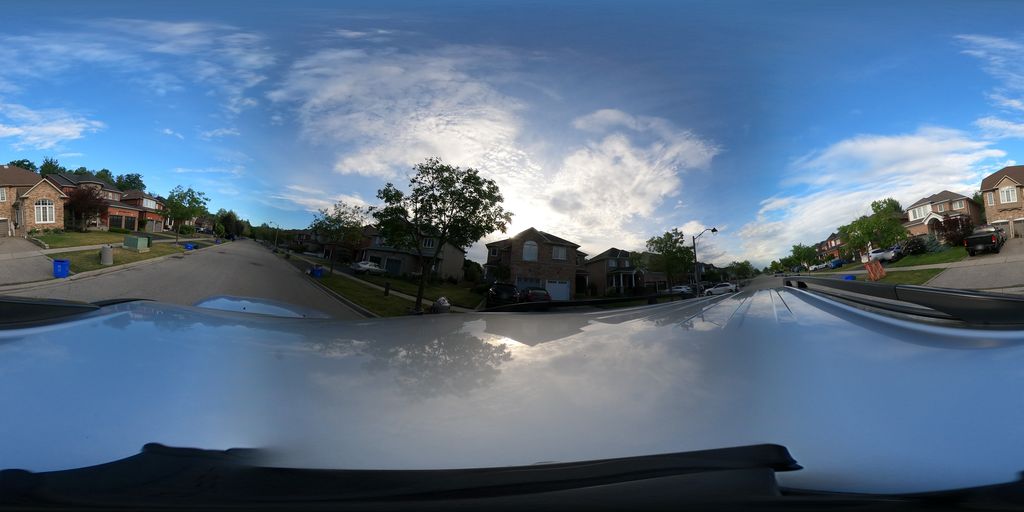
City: toronto